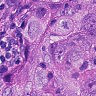
Metastatic tissue present: yes